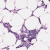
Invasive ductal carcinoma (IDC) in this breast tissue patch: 0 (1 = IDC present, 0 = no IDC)